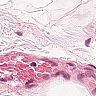
Metastatic tissue present: no